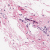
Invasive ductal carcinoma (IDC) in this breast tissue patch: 0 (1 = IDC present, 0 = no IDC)